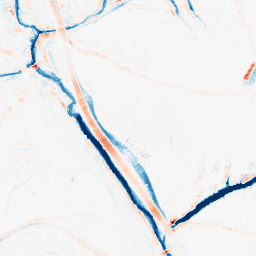
Category: morphological
Decomposition family: morphological_ellipse
Decomposition parameters: operation: average
width: 10
height: 10
Upsampling method: regularized
Upsampling parameters: scale: 2
lambda_reg: 0.001
Upsampling scale: 2